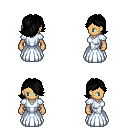
a pixel art fantasy rpg character, female body template, human, tanned skin, underdress, magenta pants, black swoop hairstyle, black shoes, four views (front, back, left, right), 2x2 character sprite sheet, small pixel art, hard edges, no anti-aliasing